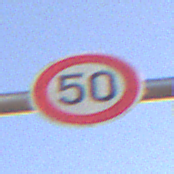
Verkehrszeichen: Geschwindigkeit50
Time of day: SunriseSunset
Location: Outdoor (Nature)
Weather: Clear
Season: NotSpecified
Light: Natural